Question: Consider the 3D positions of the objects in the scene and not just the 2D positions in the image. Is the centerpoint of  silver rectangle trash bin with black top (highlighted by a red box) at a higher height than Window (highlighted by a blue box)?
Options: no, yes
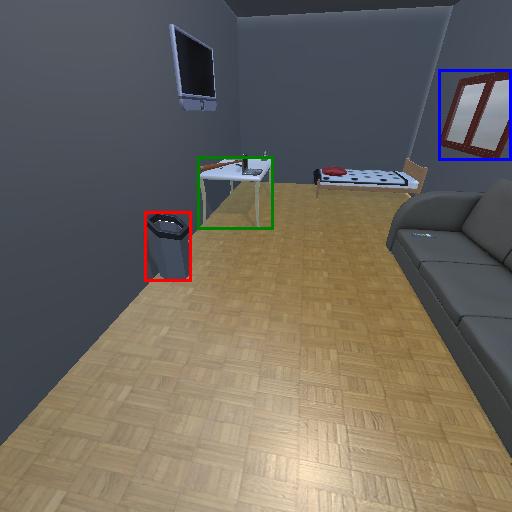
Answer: no